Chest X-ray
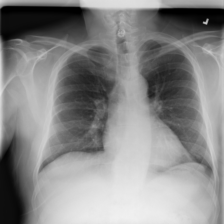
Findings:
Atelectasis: negative
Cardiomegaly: negative
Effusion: negative
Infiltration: negative
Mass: negative
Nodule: negative
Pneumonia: negative
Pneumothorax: negative
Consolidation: negative
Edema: negative
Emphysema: negative
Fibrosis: negative
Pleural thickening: negative
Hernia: negative